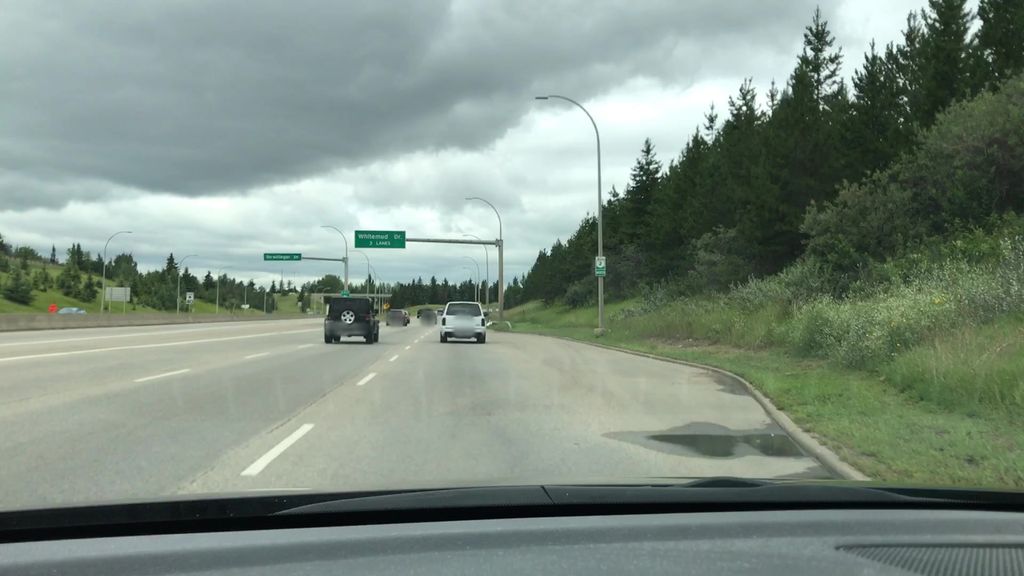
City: edmonton